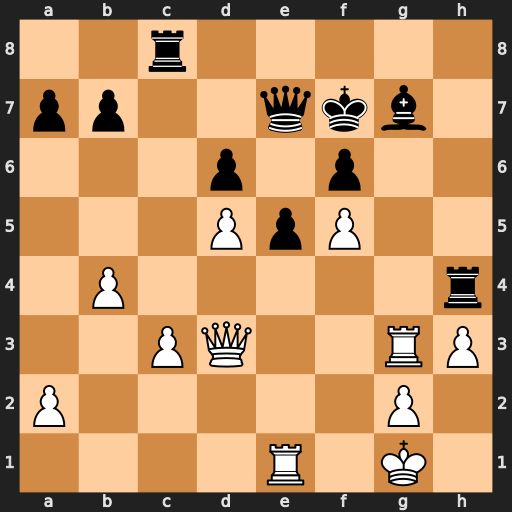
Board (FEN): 2r5/pp2qkb1/3p1p2/3PpP2/1P5r/2PQ2RP/P5P1/4R1K1
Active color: w
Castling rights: -
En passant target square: -
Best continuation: Rxg7+ Kxg7 Qg3+ Kf7 Qxh4